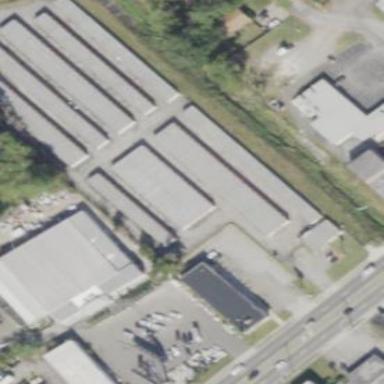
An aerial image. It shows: Industrial area with warehouse.